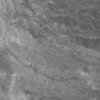
Label: not_dusty